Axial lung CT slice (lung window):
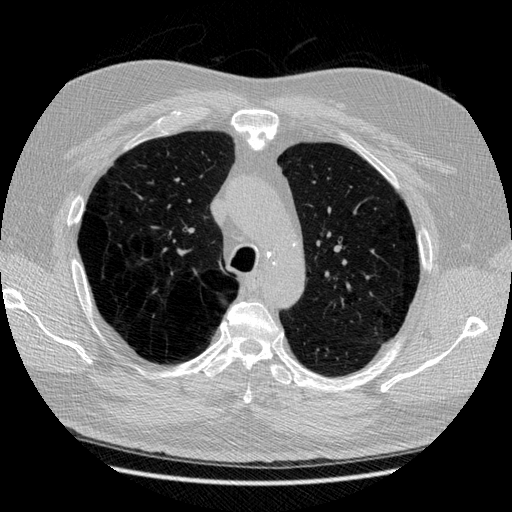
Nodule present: no